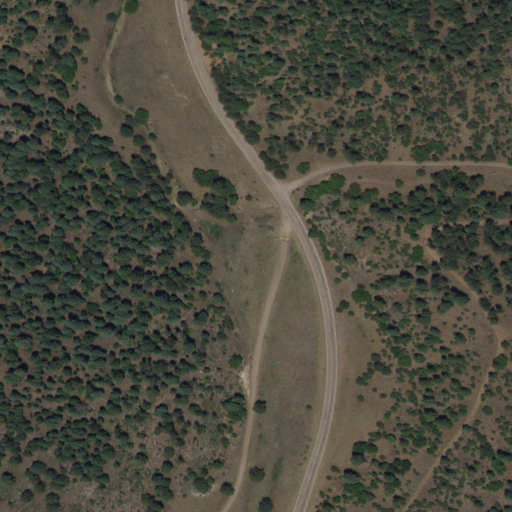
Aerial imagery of valley in New Mexico named Firman Canyon containing evergreen forest, grassland, and shrub